Question: I'm currently working on a project where I'm supposed to use text with a glowing background , something like this

Any ideas ?
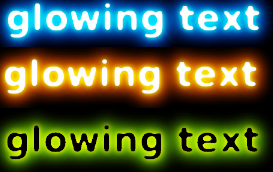
Answer: You have to use 'android:shadowColor', 'android:shadowDx','android:shadowDy' & 'android:shadowRadius' in TextView defination inside xml. Check this discussion <URL>